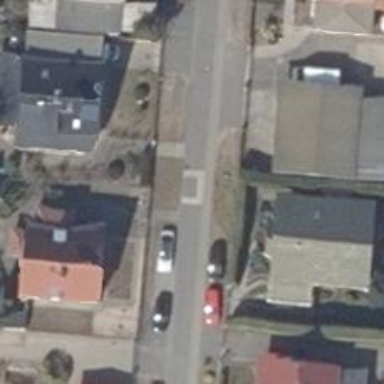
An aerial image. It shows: Traffic calming cushion.